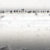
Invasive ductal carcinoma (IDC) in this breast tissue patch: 0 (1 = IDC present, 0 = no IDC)